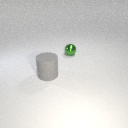
small green metal sphere to the right of large gray rubber cylinder